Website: lowes
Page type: billing-address
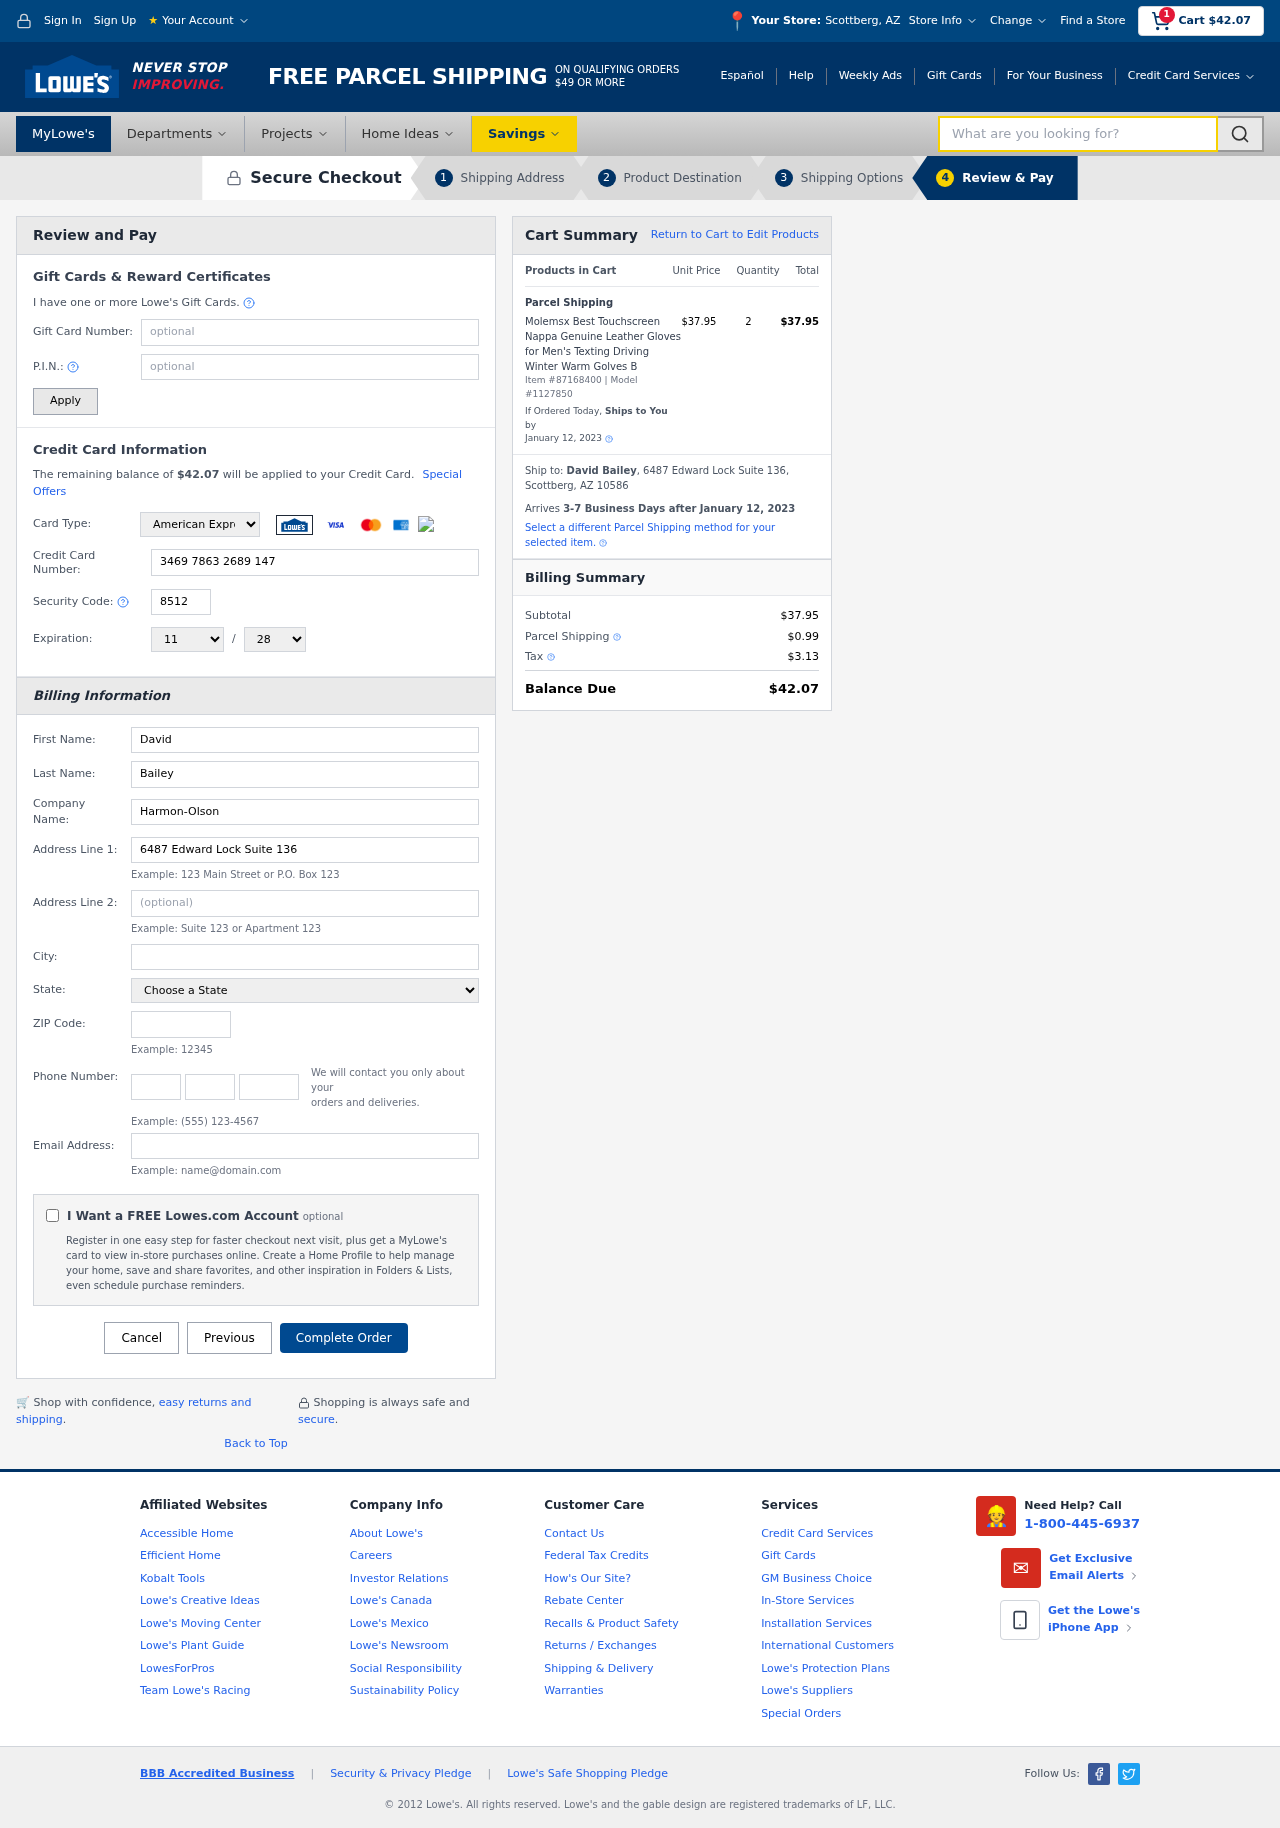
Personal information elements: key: PII_CARD_CVV
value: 8512
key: PII_CARD_EXPIRY_MONTH
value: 11
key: PII_CARD_EXPIRY_YEAR
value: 28
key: PII_CARD_NUMBER
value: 3469 7863 2689 147
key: PII_CARD_TYPE
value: American Express
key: PII_CITY
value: Scottberg
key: PII_CITY_STATE
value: Scottberg, AZ
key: PII_COMPANY
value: Harmon-Olson
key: PII_EMAIL
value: david.bailey@yahoo.com
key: PII_FIRSTNAME
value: David
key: PII_FULLNAME
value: David Bailey
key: PII_LASTNAME
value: Bailey
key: PII_PHONE_AREA
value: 277
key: PII_PHONE_PREFIX
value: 552
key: PII_PHONE_SUFFIX
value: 7506
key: PII_POSTCODE
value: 10586
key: PII_STATE
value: Arizona
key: PII_STREET
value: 6487 Edward Lock Suite 136
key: PII_CITY_STATE_ZIP
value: Scottberg, AZ 10586
Product elements: key: PRODUCT1_NAME
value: Molemsx Best Touchscreen Nappa Genuine Leather Gloves for Men's Texting Driving Winter Warm Golves B
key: PRODUCT1_PRICE
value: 37.95
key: PRODUCT1_QUANTITY
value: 2
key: PRODUCT_ITEM_NUMBER
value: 87168400
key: PRODUCT_MODEL_NUMBER
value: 1127850
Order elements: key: ORDER_SUBTOTAL
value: $42.07
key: ORDER_TOTAL
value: $42.07
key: ORDER_SHIPPING_DATE
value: January 12, 2023
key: ORDER_SUBTOTAL
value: $37.95
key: ORDER_DELIVERY_DATE
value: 3-7 Business Days after January 12, 2023
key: ORDER_SHIPPING_DATE2
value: January 12, 2023
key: ORDER_SUBTOTAL2
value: $37.95
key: ORDER_SHIPPING_COST
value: $0.99
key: ORDER_TAX
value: $3.13
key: ORDER_TOTAL2
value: $42.07
Search elements: key: HEADER_SEARCH
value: What are you looking for?